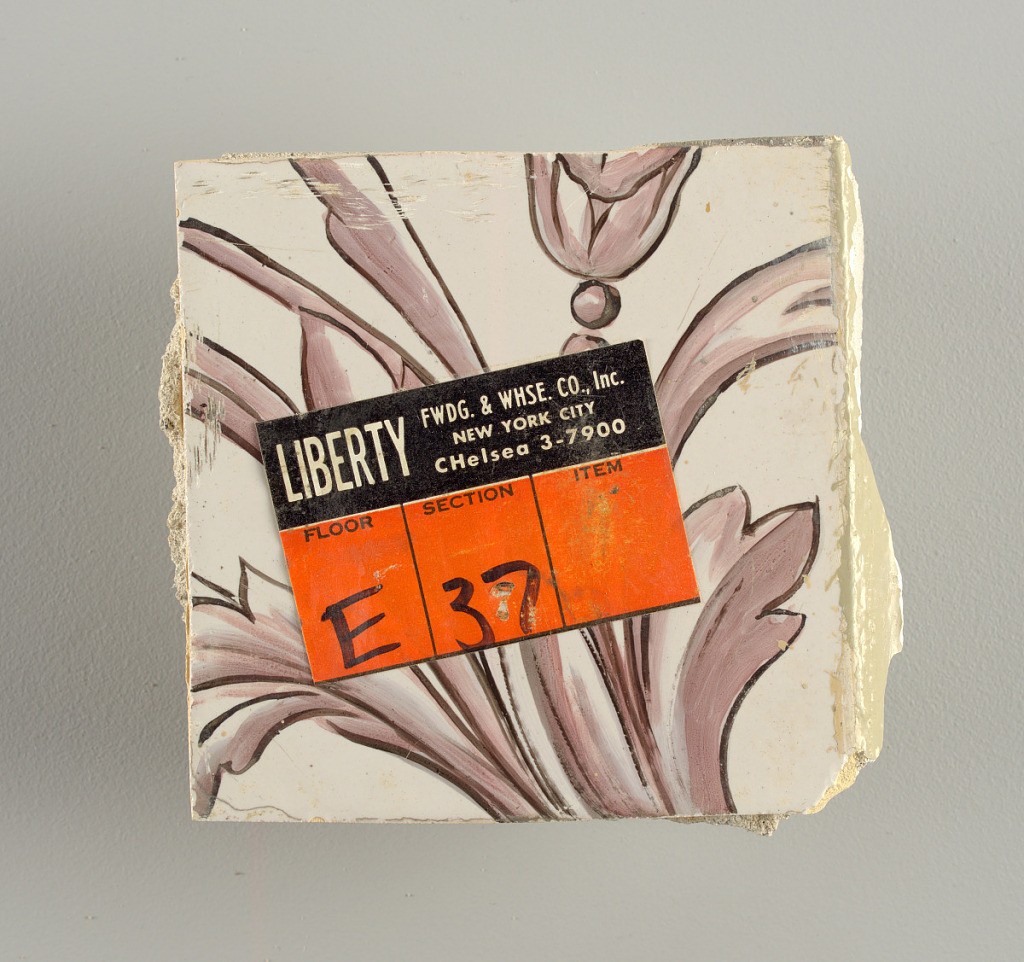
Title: Wall facing
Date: ca. 1725
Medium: tin-glazed earthenware, underglaze
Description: Running design for a frieze or a dado, composed of scrolls of foliage and strapwork, and four repeating motifs--a seated woman in a small upright oval medallion, a putto seated on a rocailled base, and strapwork in axial pattern.  The various panels, A to F, show various repeats of the same design, all being five tiles high and a varying number of tiles wide.